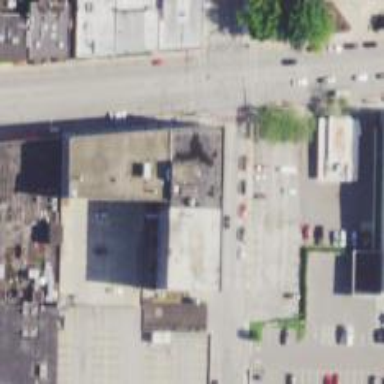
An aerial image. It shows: Mixed-use building.